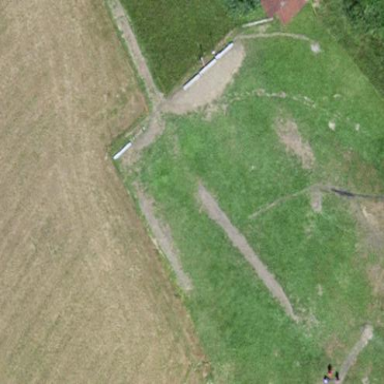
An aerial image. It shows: Grass pitch for leisure activities.